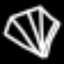
Label: diamond